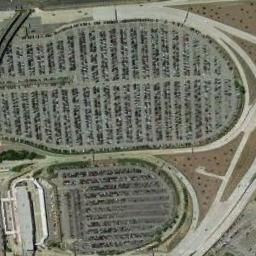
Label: parking_lot